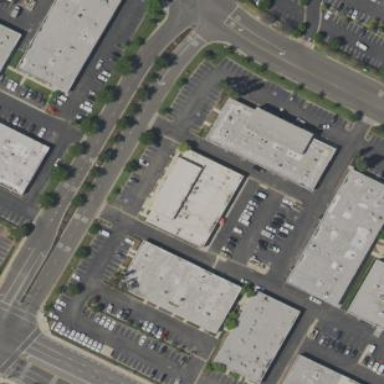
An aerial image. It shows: Commercial building.